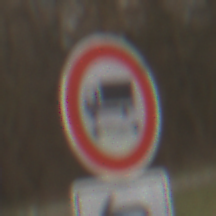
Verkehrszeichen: TatsaechlicheLaenge
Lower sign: RichtungsangabeDurchPfeile2
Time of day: Midday
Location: Outdoor (Nature)
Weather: Overcast
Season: NotSpecified
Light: Natural